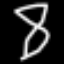
Label: hourglass